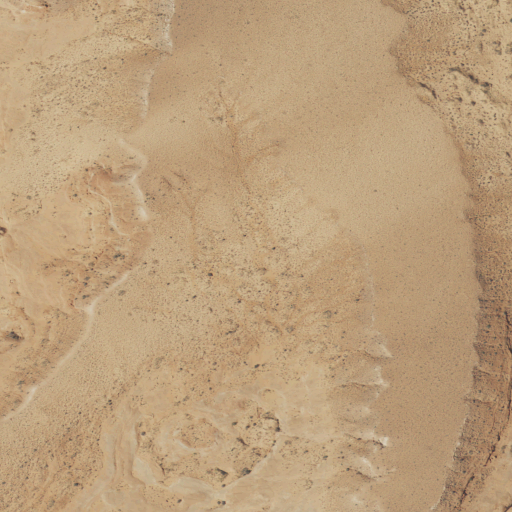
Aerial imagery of mountain in Utah named Keg Knoll containing shrub and barren land